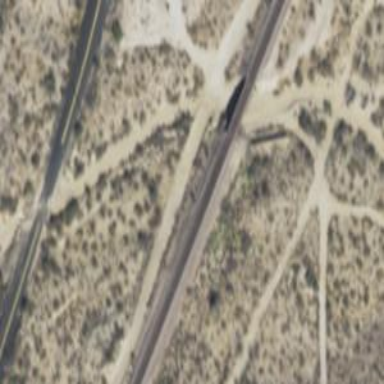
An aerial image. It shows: Railway bridge.